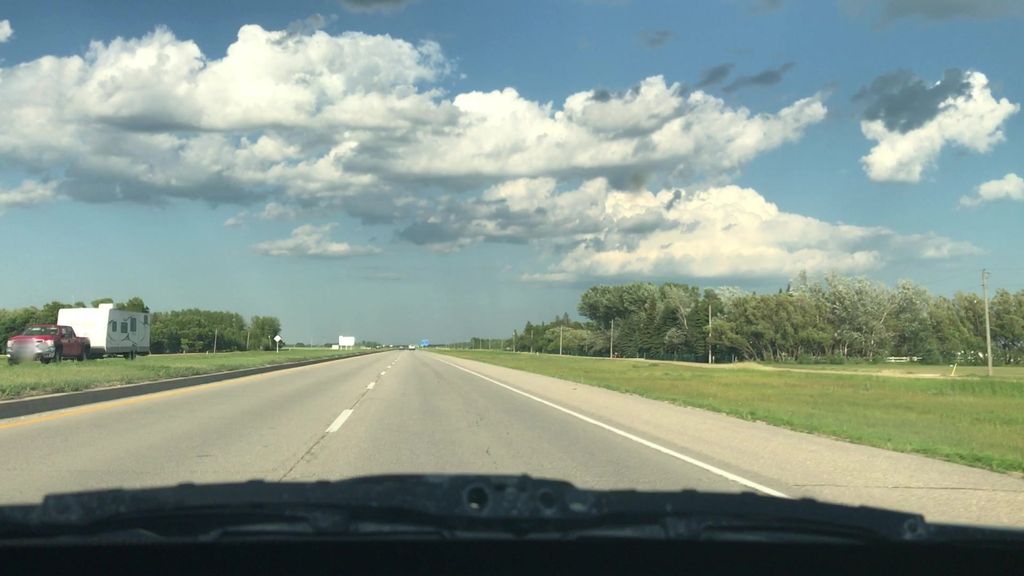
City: winnipeg